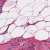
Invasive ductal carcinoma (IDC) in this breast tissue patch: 0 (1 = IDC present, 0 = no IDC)